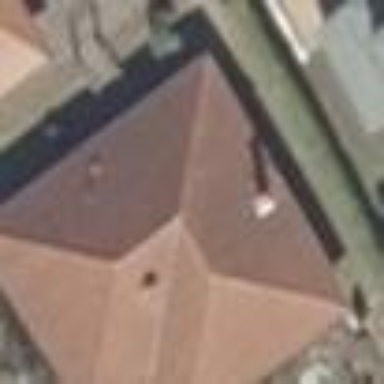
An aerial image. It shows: Hipped roof house.